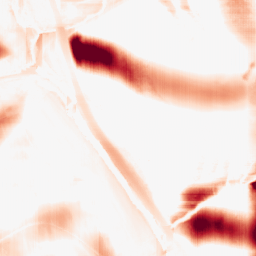
Category: morphological
Decomposition family: morphological_square
Decomposition parameters: operation: opening
size: 50
Upsampling method: fft_zeropad
Upsampling parameters: scale: 2
Upsampling scale: 2